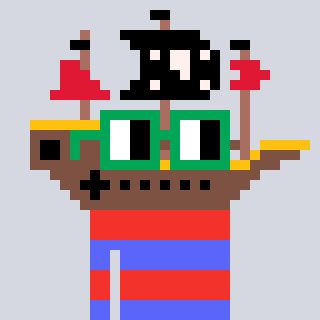
a pixel art character with square green glasses, a pirateship-shaped head and a purple-colored body on a cool background